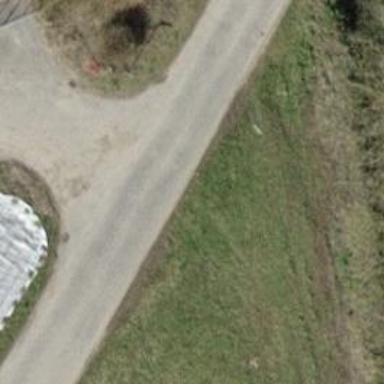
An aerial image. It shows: Unclassified road with asphalt surface.